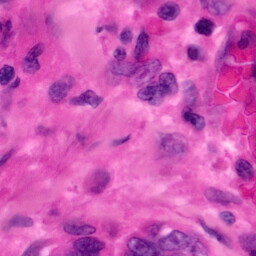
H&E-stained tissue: Pancreatic